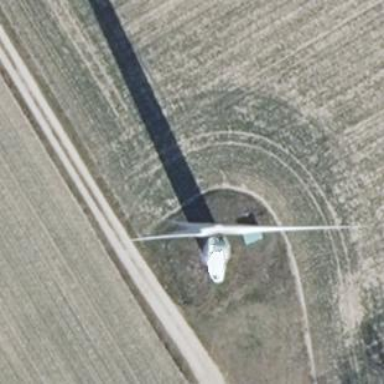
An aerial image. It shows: Wind generator powered by horizontal axis wind turbine.